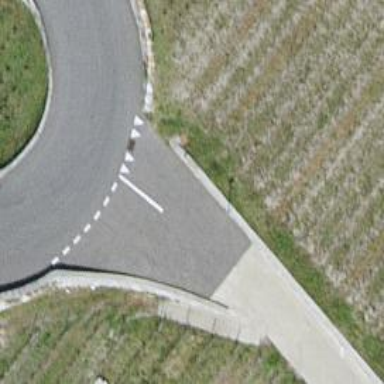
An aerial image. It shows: Road with "give way" sign.